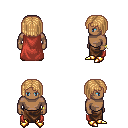
a pixel art fantasy rpg character, male body template, human, dark skin, maroon cape, robe skirt, light blonde pageboy hairstyle, bracelets, gold boots, four views (front, back, left, right), 2x2 character sprite sheet, small pixel art, hard edges, no anti-aliasing